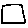
Label: square